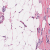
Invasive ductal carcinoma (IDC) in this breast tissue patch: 1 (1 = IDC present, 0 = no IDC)